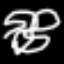
Label: frog